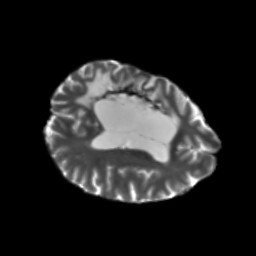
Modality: T2w
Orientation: axial
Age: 31
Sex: female
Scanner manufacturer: siemens
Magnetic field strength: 3 T
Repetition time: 5.25 s
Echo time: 0.08 s